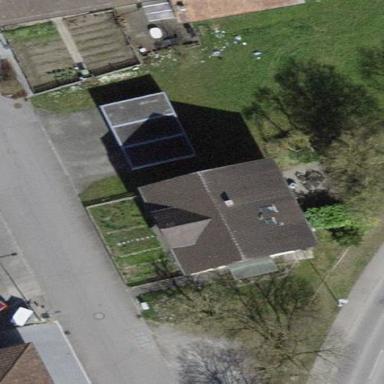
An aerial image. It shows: Building with tiled roof.